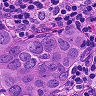
Metastatic tissue present: yes